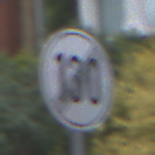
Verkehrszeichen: EndeGeschwindigkeit130
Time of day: MorningAfternoon
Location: Outdoor (Urban)
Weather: Overcast
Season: NotSpecified
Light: Natural